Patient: sex F, age 36
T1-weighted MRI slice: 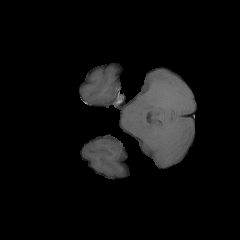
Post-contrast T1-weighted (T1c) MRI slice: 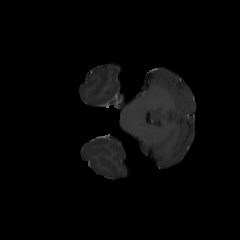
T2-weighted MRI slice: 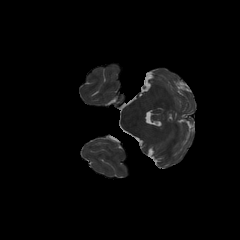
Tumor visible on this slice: no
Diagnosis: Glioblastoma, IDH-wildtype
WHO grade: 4